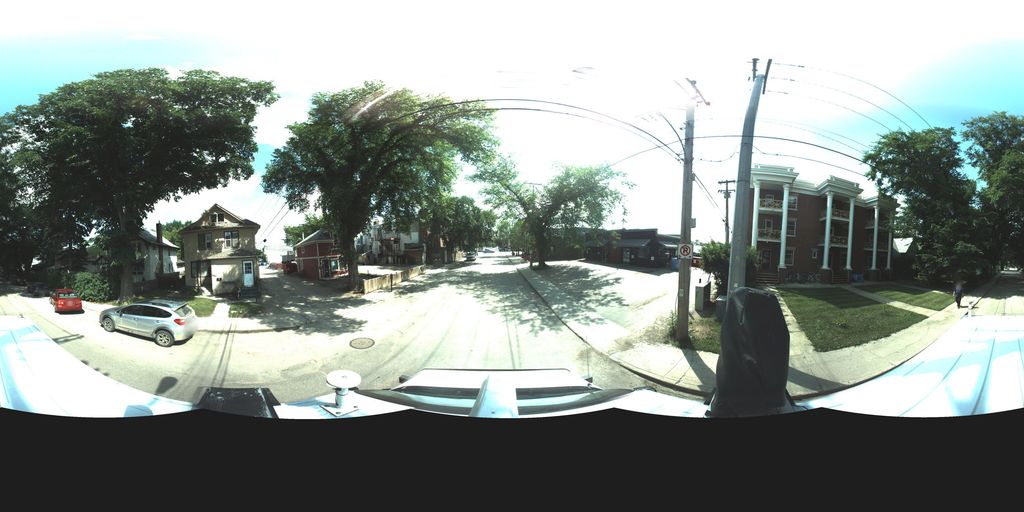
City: saskatoon